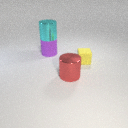
large purple rubber cylinder to the left of large red metal cylinder